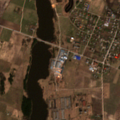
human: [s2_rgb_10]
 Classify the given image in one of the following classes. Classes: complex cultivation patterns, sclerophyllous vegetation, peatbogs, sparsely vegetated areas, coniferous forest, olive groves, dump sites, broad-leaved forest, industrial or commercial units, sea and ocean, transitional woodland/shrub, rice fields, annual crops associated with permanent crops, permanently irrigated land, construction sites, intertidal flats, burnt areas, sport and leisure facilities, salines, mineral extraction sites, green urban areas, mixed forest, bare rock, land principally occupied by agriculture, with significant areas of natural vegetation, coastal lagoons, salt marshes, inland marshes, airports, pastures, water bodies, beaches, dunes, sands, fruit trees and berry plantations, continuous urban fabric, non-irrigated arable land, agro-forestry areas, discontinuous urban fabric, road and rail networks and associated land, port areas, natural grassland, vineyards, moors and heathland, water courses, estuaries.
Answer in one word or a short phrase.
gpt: discontinuous urban fabric, industrial or commercial units, non-irrigated arable land, complex cultivation patterns, water bodies